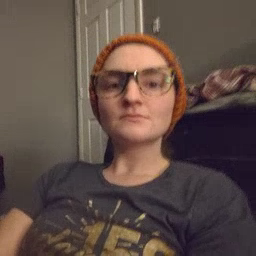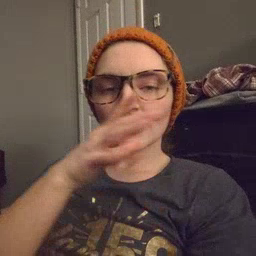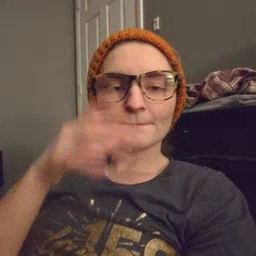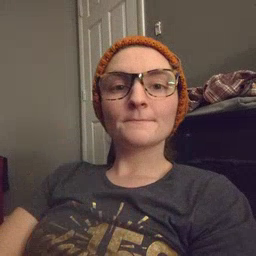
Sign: farm